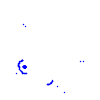
Particle: proton